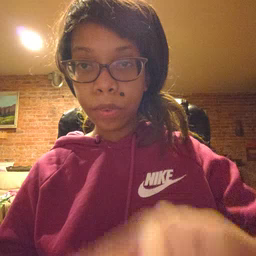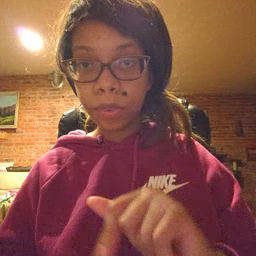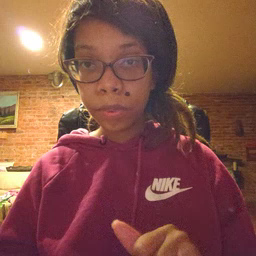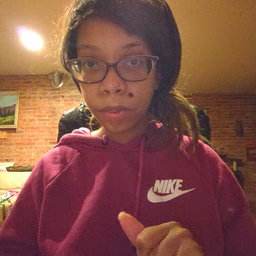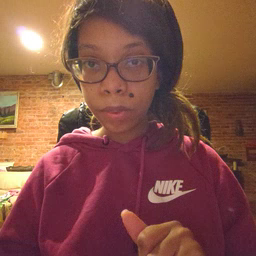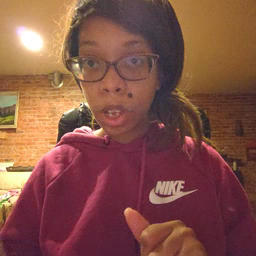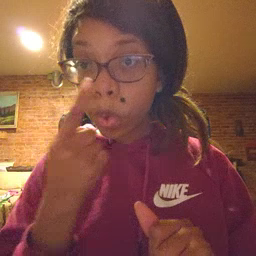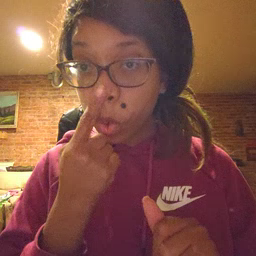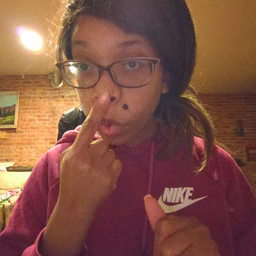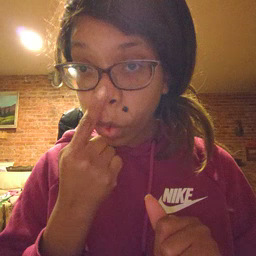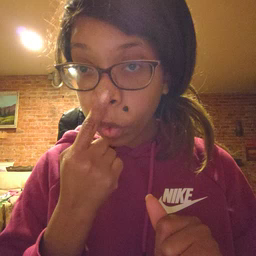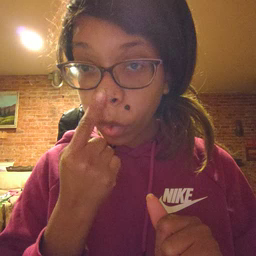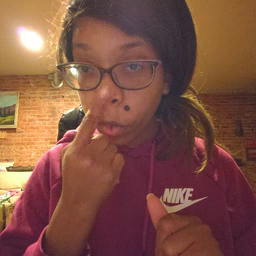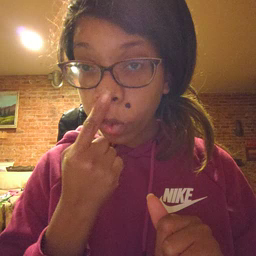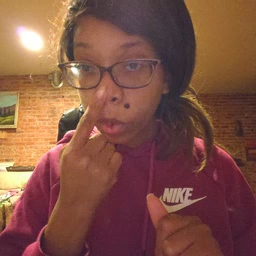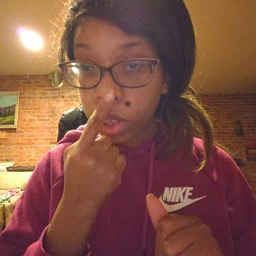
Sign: nose